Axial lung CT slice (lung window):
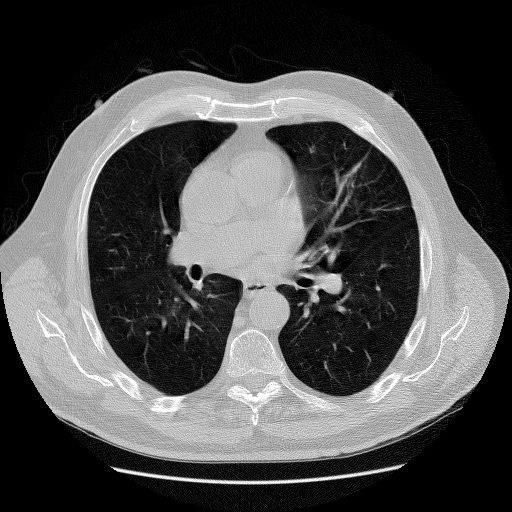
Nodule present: no